Question: I'm designing a logistics system in ASP.Net . In the Order processing page, orders are displayed by Grid View,i want to change the font style of the rows to BOLD, which are marked as"ordedr not processed". thanks.

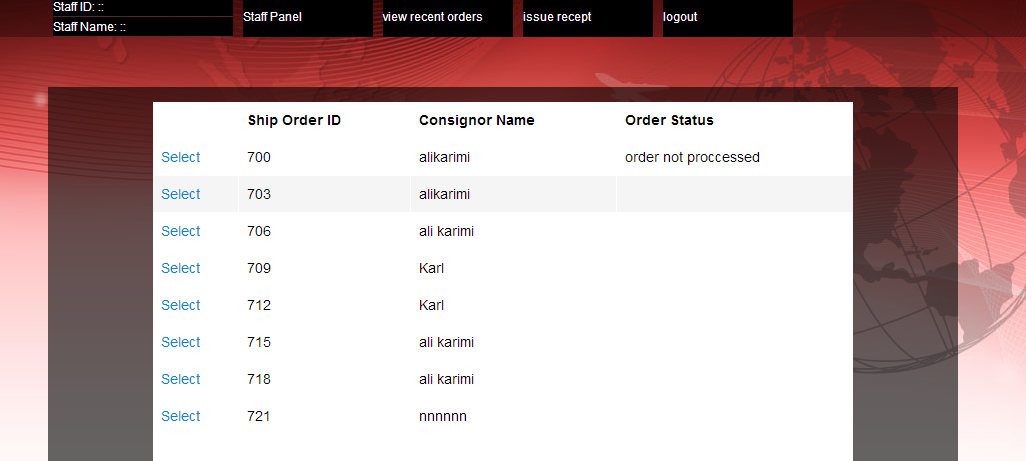
Answer: '''
protected void GridView1_RowDataBound(object sender, GridViewRowEventArgs e)
{
if (e.Row.RowType == DataControlRowType.DataRow)
{
string OrStatus = Convert.ToString(DataBinder.Eval(e.Row.DataItem, "Orderstatus"));
if (OrStatus == "Order not processed")
{
//You can use whatever you want to play with rows
e.Row.Cells[0].Font.Bold = true;
e.Row.Cells[2].CssClass = "gridcss";
}
}
}
'''
Follow that code. It will helps